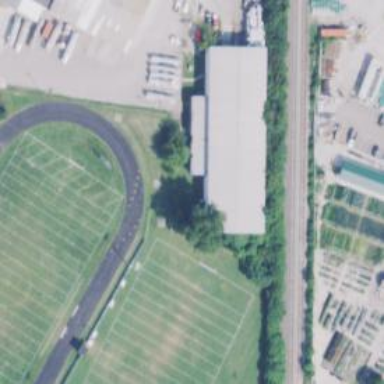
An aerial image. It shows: Track located within leisure land area.